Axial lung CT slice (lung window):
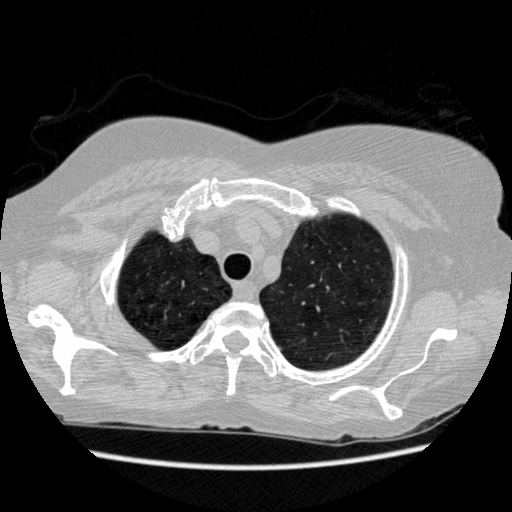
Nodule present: no